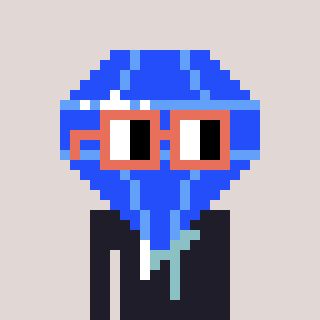
a pixel art character with square orange glasses, a blue diamond-shaped head and a grayscale-colored body on a warm background